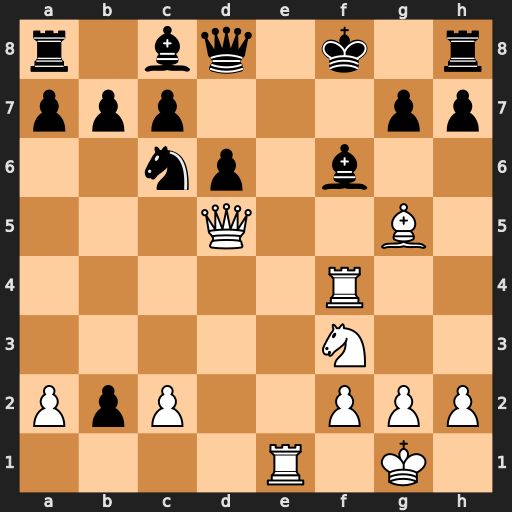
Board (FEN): r1bq1k1r/ppp3pp/2np1b2/3Q2B1/5R2/5N2/PpP2PPP/4R1K1
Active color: w
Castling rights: -
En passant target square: -
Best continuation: Rxf6+ Qxf6 Bxf6